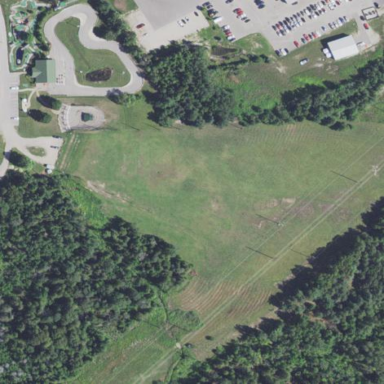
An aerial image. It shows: Driving range for golf on grass.